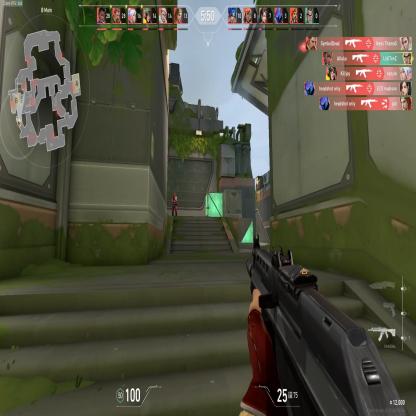
Label: enemy